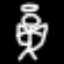
Label: angel